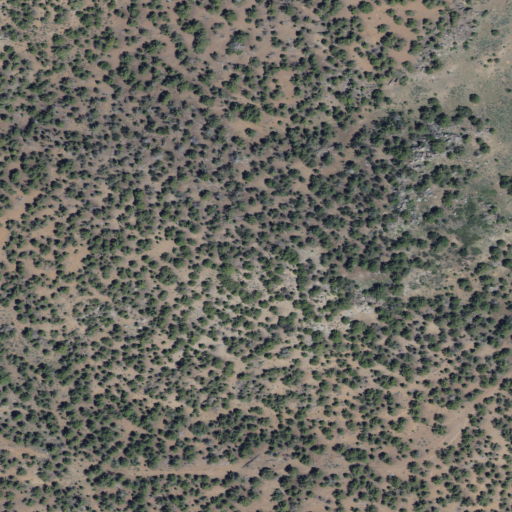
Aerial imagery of mountain in Idaho named Rough Mountain containing evergreen forest and shrub